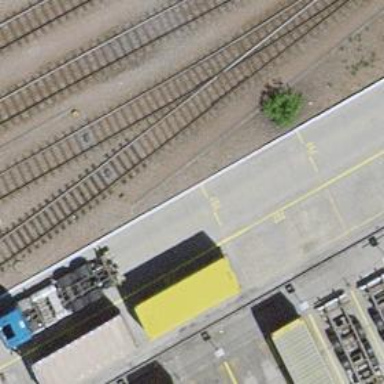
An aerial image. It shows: Single railway spur track.